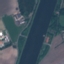
Label: River